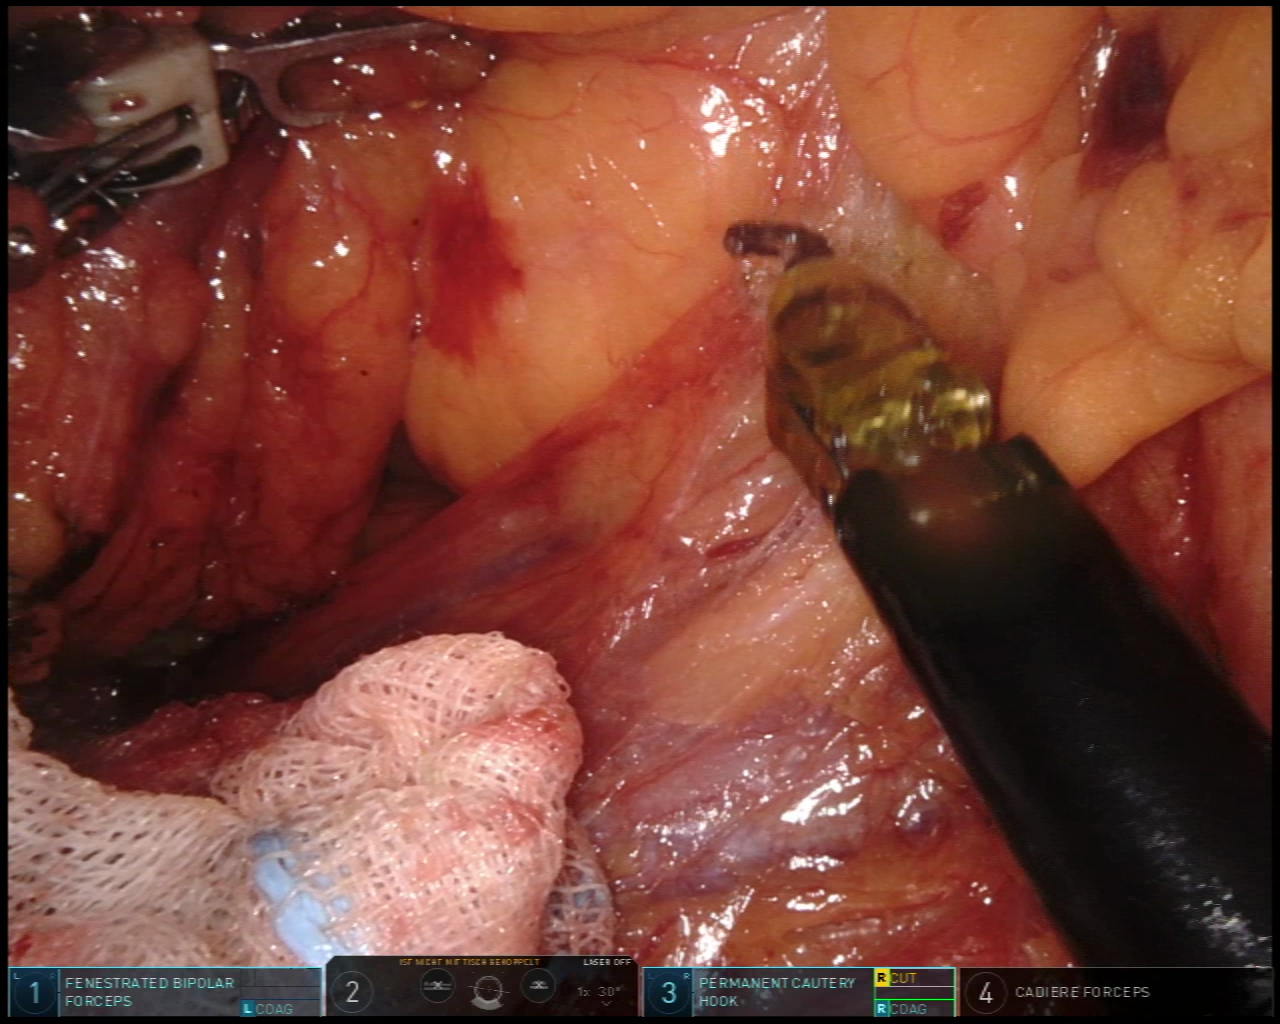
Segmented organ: ureter
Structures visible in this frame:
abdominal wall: no
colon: no
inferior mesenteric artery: no
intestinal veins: no
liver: no
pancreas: no
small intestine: no
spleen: no
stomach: no
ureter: yes
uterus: no
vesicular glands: no